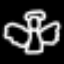
Label: angel